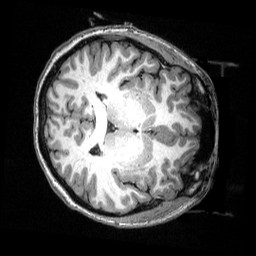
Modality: T1w
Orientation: axial
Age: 25
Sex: female
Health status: ill
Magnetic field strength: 3 T
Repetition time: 2.53 s
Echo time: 0.00331 s